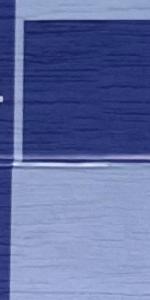
Label: Empty